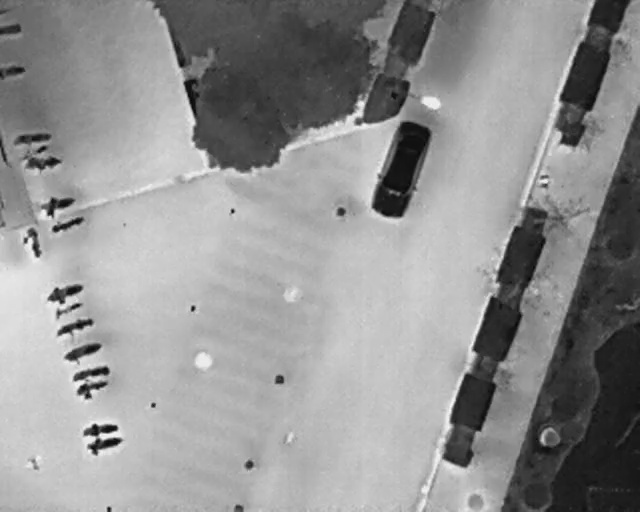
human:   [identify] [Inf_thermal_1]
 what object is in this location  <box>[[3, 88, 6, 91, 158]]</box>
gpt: <ref>1 medium person at the bottom left</ref>

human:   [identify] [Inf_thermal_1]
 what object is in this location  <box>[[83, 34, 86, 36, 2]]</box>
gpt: <ref>1 medium person at the right</ref>

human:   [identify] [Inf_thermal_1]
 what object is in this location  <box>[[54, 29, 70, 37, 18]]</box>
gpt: <ref>1 large car at the center</ref>